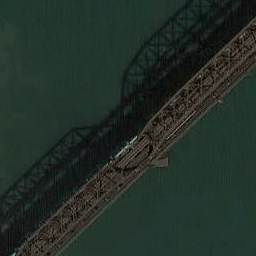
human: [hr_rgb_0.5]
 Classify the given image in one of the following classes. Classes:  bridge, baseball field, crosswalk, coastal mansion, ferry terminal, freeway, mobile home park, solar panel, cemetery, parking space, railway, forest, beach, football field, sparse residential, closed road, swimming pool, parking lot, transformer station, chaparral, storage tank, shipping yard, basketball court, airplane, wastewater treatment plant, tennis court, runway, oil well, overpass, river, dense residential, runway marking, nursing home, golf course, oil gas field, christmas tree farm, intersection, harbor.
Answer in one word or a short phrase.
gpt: bridge